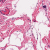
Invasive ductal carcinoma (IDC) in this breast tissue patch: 0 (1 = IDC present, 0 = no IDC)